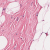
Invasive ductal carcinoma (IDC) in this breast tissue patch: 0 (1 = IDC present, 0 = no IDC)